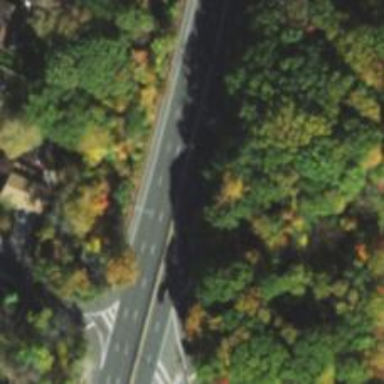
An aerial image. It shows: Urban expressway with asphalt surface. It is classified as trunk highway and identified as urban freeway or expressway in the HFCS system.